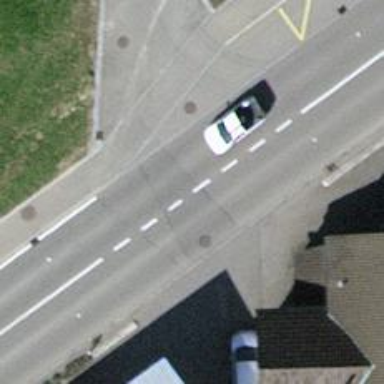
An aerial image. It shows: Primary road with asphalt surface.